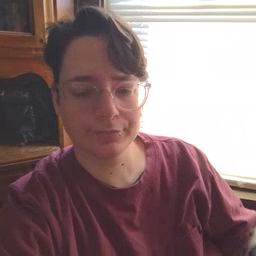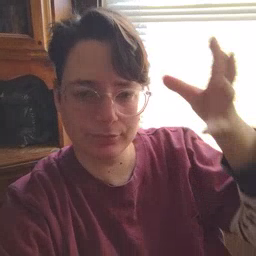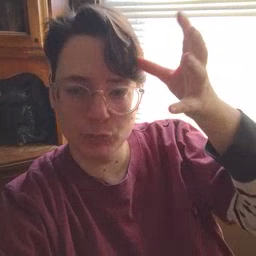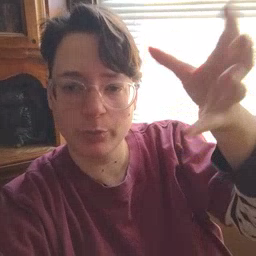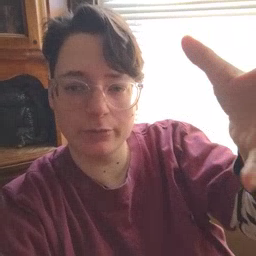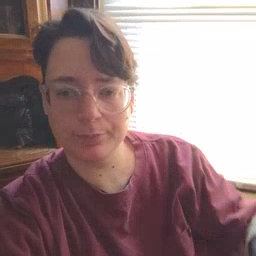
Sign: grandpa